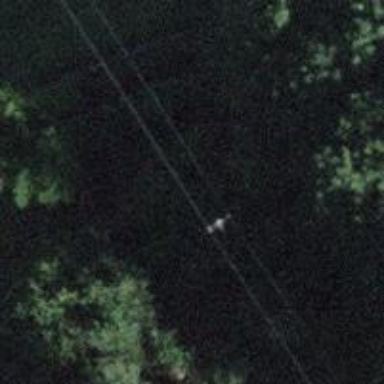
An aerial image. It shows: Utility pole as the man-made structure.